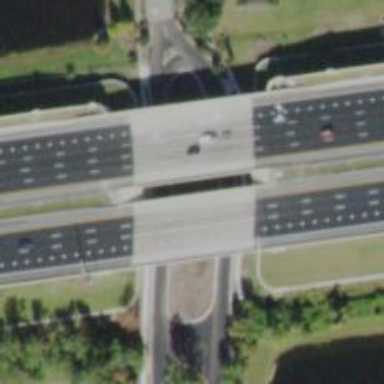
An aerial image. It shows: Bridge over motorway.